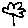
Label: flower